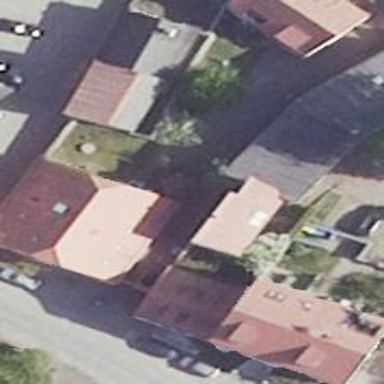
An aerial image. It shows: Building.